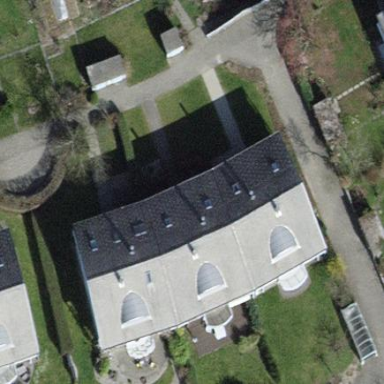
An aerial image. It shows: Semidetached house.